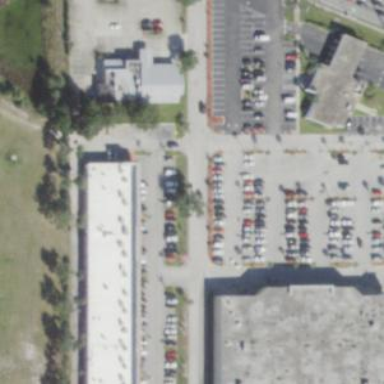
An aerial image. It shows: Concrete parking area with lane marking.